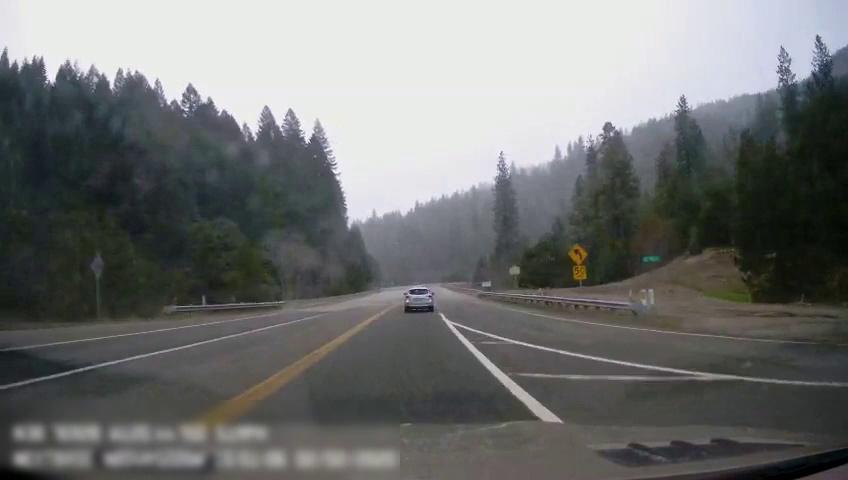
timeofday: Day
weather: Cloudy
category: Drivable Space
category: Vehicles | SUV
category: Lanes | Opposite Lane
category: Lanes | Current Lane
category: Lanes | Alternate Lane
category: Lanes | Opposite Lane
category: Lanes | Current Lane
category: Lanes | Opposite Lane
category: Lanes | Alternate Lane
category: Traffic | Signs
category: Traffic | Signs
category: Traffic | Signs